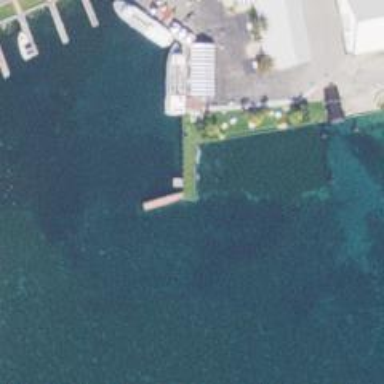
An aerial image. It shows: Mooring spot for ferries.